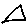
Label: triangle